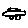
Label: car